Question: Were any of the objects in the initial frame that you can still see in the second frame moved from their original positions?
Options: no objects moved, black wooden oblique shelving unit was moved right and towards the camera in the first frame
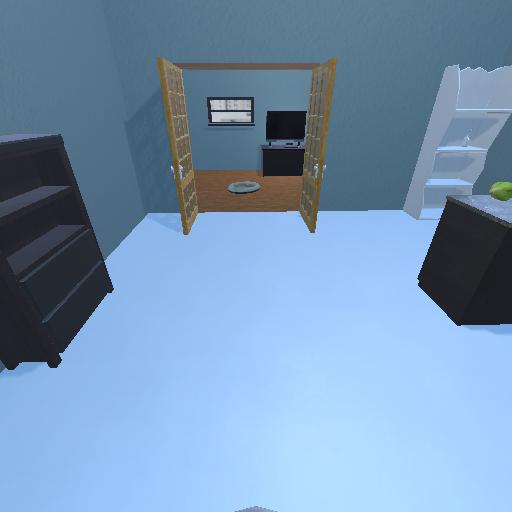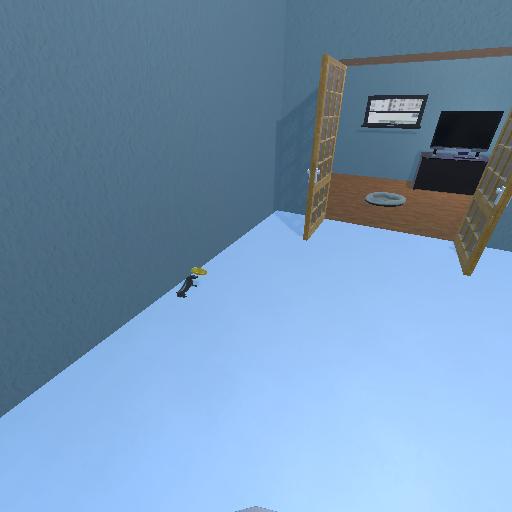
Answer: no objects moved